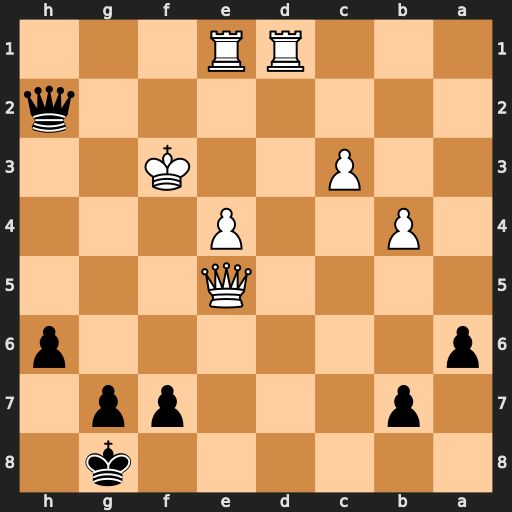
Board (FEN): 6k1/1p3pp1/p6p/4Q3/1P2P3/2P2K2/7q/3RR3
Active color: b
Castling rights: -
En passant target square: -
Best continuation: Qxe5 Rd8+ Kh7